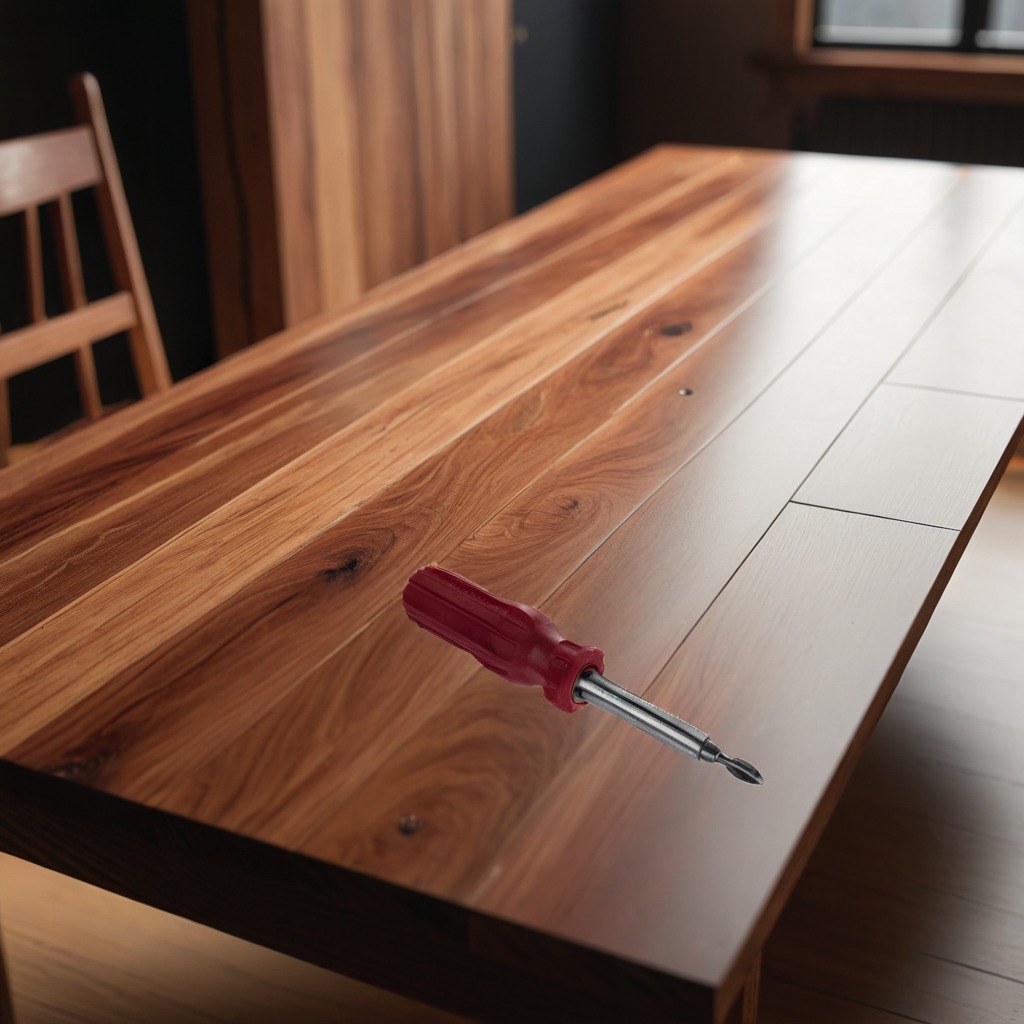
A screwdriver is lying on the wooden table in a carpentry studio.